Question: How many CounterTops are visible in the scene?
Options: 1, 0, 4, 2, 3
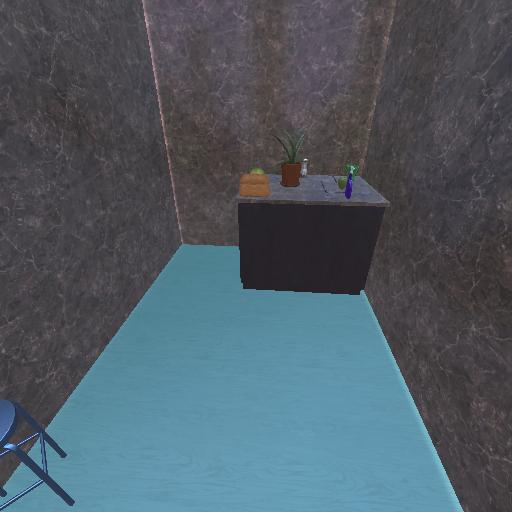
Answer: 1